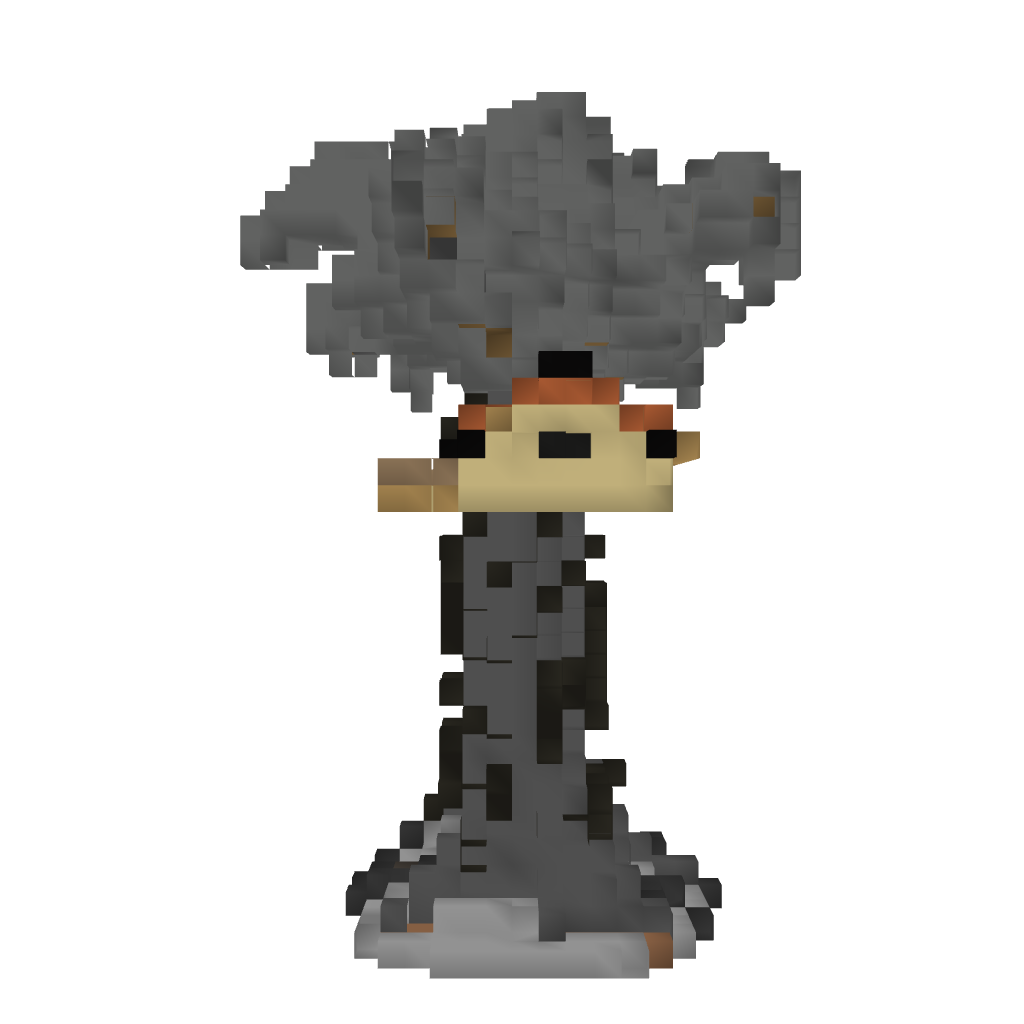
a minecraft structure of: Tree House